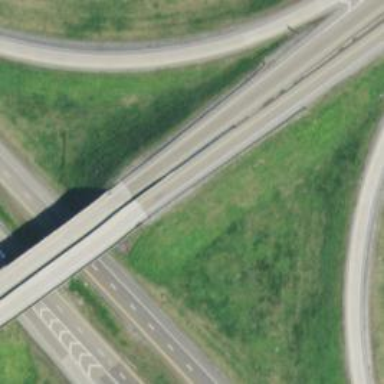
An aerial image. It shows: Trunk link highway passing over bridge.